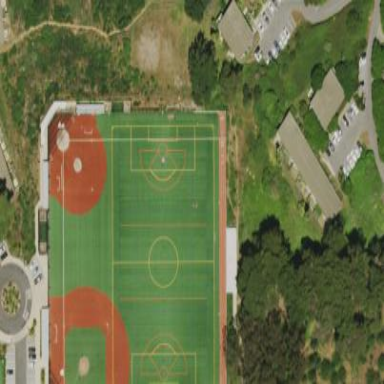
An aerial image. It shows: Sports pitch with artificial turf designed for baseball and soccer activities.